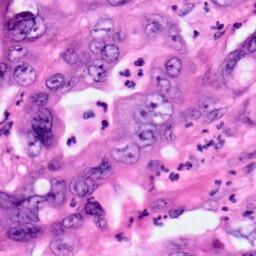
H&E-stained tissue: Pancreatic